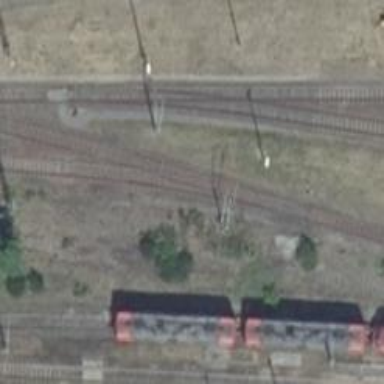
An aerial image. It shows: Railway yard with electrified contact lines.